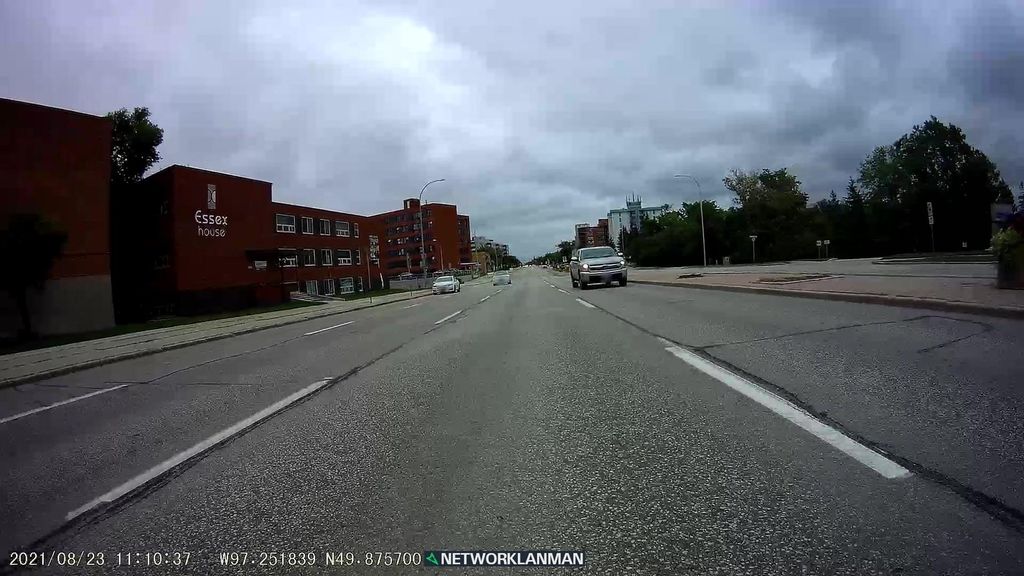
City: winnipeg